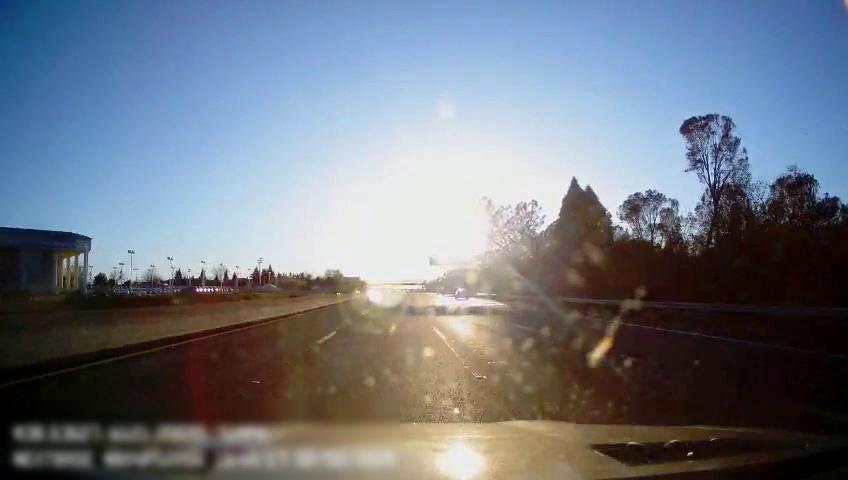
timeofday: Day
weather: Sunny
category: Drivable Space
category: Vehicles | Car
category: Lanes | Alternate Lane
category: Lanes | Alternate Lane
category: Lanes | Current Lane
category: Lanes | Current Lane
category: Lanes | Alternate Lane
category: Traffic | Signs